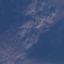
Land use / land cover class: HerbaceousVegetation